Question: I'm having a problem. In the following markup, there's an aside-element which contains additional information for the user which I would like to display as shown in the attached picture (right floated).
'''
<section>
<h2>site title</h2>
<p>that's the site's main content</p>
<aside>
<h3>other stuff</h3>
<div>cloud tag</div>
</aside>
</section>
'''
However, I don't want to place the aside-element before the h2-element and just right-float it. I know this would work, but somehow it would seem wrong to me. One could say, that the search-engines know that it's lesser-important content, since it's contained in an aside-element.
But I would also like the aside-element behave, that when the page's width is smallered (e.g. smaller devices), the aside element stays BELOW the main content.
So my question is: Is there any possibility to float the aside-element as shown in the picture, without manipulating the markup-order (adding helping div's is okay, i guess).
Thanks already, looking forward.

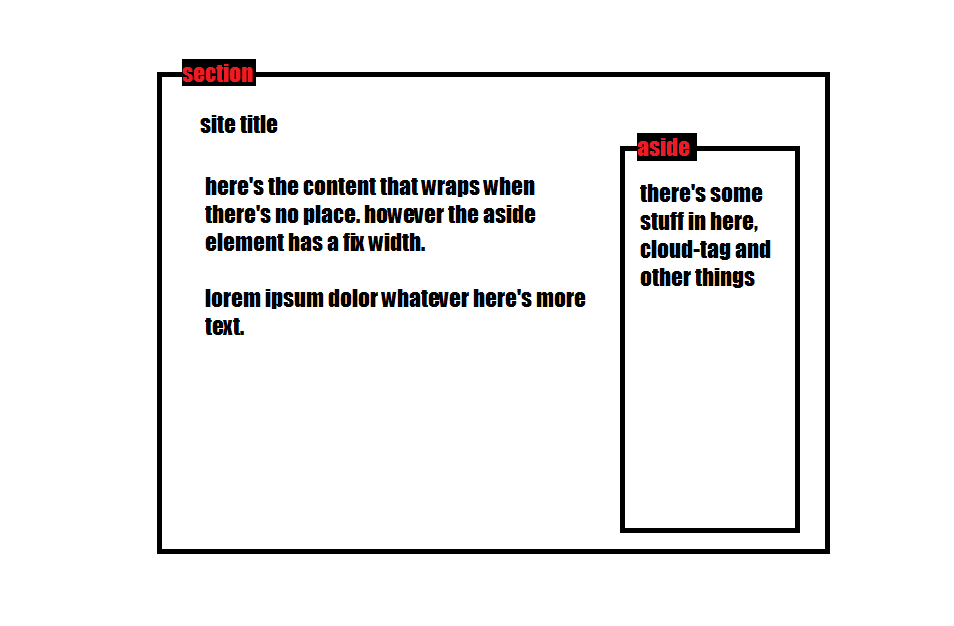
Answer: You need to wrap your main content in a div, and then add 'float: left' to both the main div and your aside element. Then, just use the 'margin' property to space them appropriately.
'''
<section>
<div class="main">
<h2>site title</h2>
<p>that's the site's main content</p>
</div>
<aside>
<h3>other stuff</h3>
<div>cloud tag</div>
</aside>
</section>
'''
'''
.main {
float: left;
}
aside {
float: left;
}
'''
See <URL>.